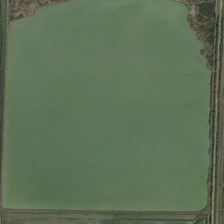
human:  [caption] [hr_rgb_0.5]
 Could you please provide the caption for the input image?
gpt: green plants are around a square pond .

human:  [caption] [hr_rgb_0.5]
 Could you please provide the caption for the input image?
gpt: green plants are around a square pond .

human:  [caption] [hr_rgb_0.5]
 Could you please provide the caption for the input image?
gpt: green plants are around a square pond .

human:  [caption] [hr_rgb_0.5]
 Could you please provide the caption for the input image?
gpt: green plants are around a square pond .

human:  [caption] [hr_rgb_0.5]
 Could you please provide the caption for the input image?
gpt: green plants are around a square pond .